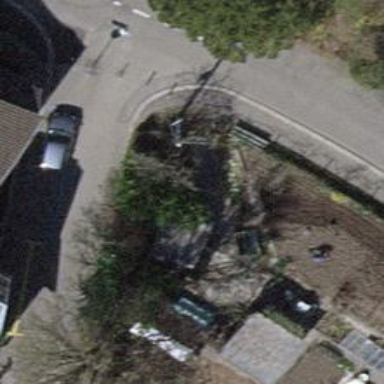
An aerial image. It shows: Bench for seating.